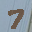
Label: 7